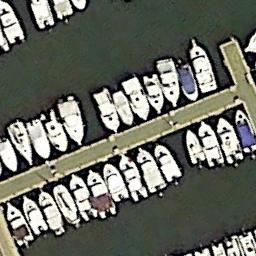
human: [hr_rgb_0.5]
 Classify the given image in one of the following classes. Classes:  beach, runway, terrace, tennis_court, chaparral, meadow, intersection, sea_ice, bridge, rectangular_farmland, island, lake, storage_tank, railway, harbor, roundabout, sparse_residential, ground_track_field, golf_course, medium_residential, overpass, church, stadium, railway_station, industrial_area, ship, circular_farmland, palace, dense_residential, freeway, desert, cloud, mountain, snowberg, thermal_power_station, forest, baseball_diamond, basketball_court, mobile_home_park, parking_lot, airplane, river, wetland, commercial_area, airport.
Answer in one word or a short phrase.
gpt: harbor